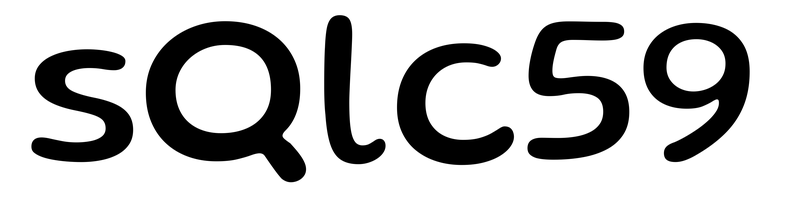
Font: Gluten_Regular